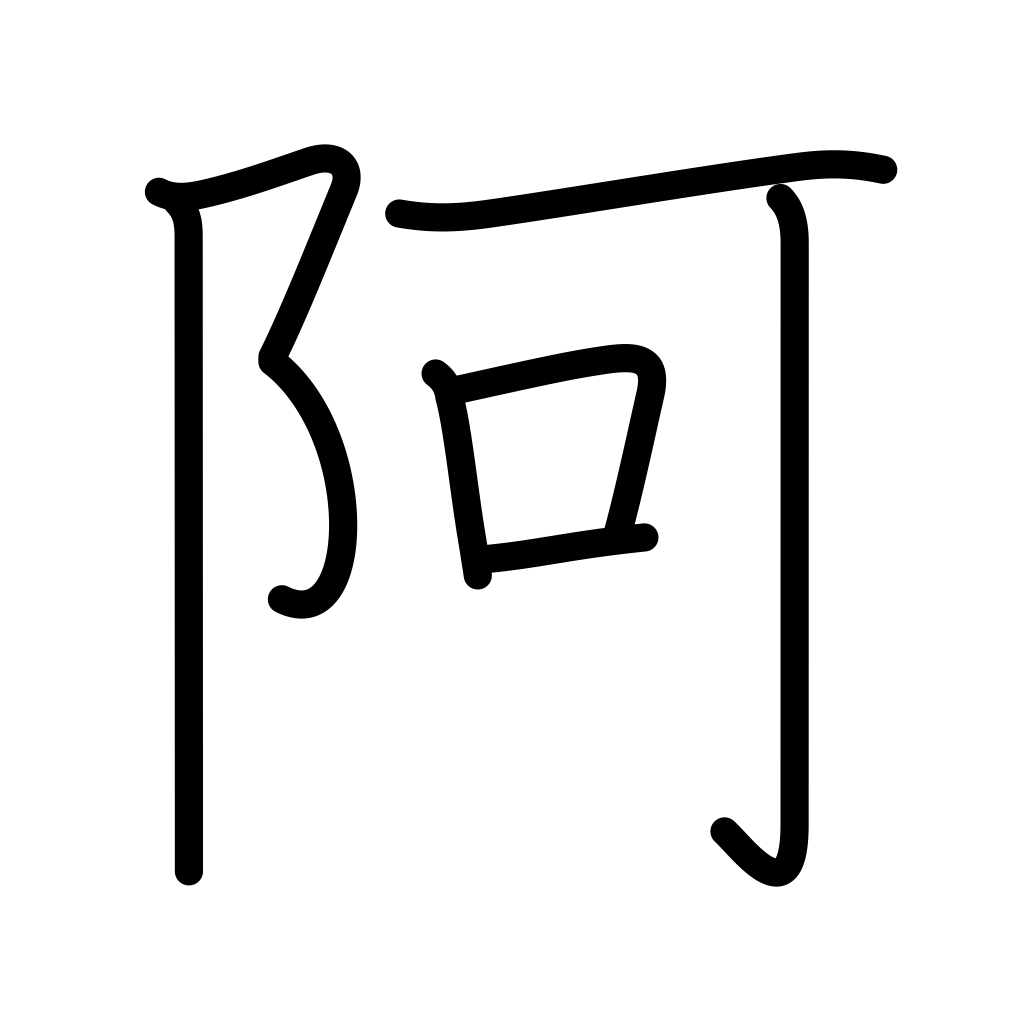
Meaning: Africa, flatter, fawn upon, corner, nook, recess